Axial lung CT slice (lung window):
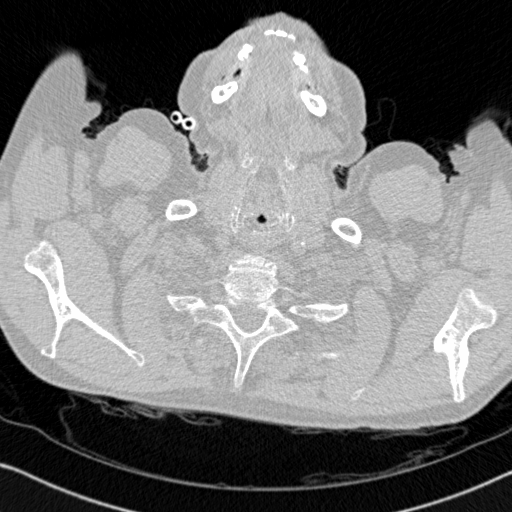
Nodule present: no